Question: I have a problem with CSS path in my project.
This is the file structure of a Spring Maven project.

In jsp page I wrote:
'''
<link rel="stylesheet" href="/Treninky/css/bootstrap.css" />
'''
But it still does not work. I can't find a solution.
Could anyone help me?
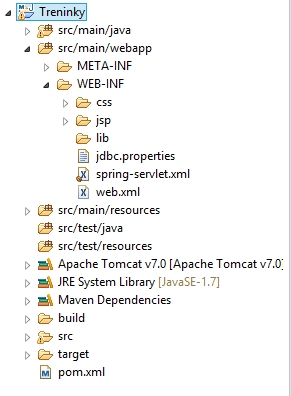
Answer: add this to your web.xml
'''
<servlet-mapping>
<servlet-name>default</servlet-name>
<url-pattern>*.css</url-pattern>
</servlet-mapping>
'''
and it's better to move your css to another directory like 'src/main/resources' or somewhere that not in WEB-INF